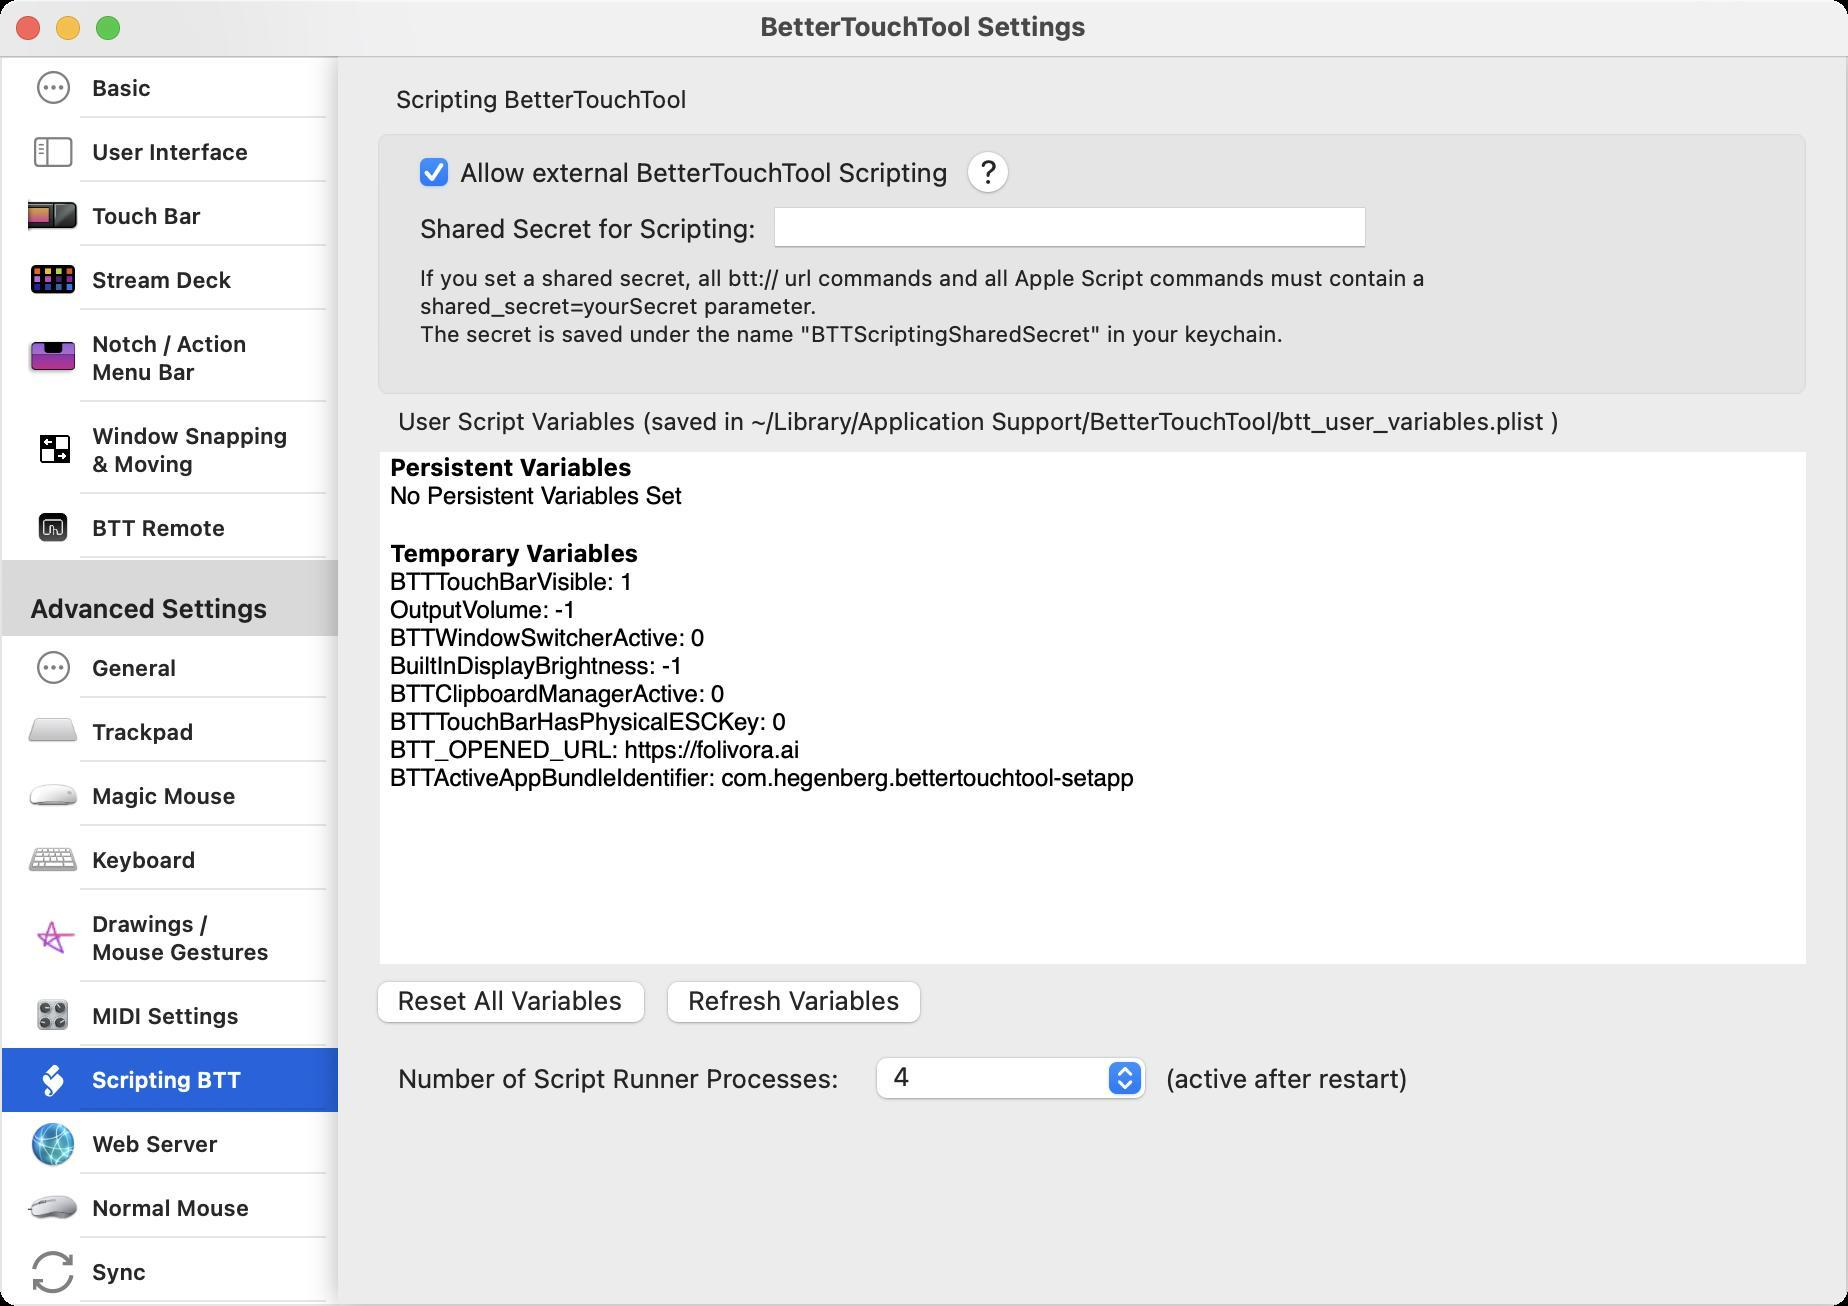
Accessibility tree:
{"name": "BetterTouchTool_Settings", "role": "AXWindow", "description": null, "role_description": "standard window", "value": null, "position": "356.00;180.00", "size": "924;653", "children": [{"name": null, "role": "AXScrollArea", "description": null, "role_description": "scroll area", "value": null, "position": "0.00;28.00", "size": "170;625", "children": [{"name": null, "role": "AXTable", "description": null, "role_description": "table", "value": null, "position": "1.00;-10.00", "size": "168;662", "children": [{"name": null, "role": "AXRow", "description": null, "role_description": "table row", "value": null, "position": "1.00;-10.00", "size": "168;38", "children": [{"name": null, "role": "AXCell", "description": null, "role_description": "cell", "value": null, "position": "7.00;-9.00", "size": "156;36", "children": [{"name": null, "role": "AXStaticText", "description": null, "role_description": "text", "value": "Standard Settings", "position": "13.00;6.00", "size": "143;16", "children": []}]}]}, {"name": null, "role": "AXRow", "description": null, "role_description": "table row", "value": null, "position": "1.00;28.00", "size": "168;32", "children": [{"name": null, "role": "AXCell", "description": null, "role_description": "cell", "value": null, "position": "7.00;29.00", "size": "156;30", "children": [{"name": null, "role": "AXImage", "description": "action", "role_description": "image", "value": null, "position": "14.00;25.50", "size": "25;36", "children": []}, {"name": null, "role": "AXStaticText", "description": null, "role_description": "text", "value": "Basic", "position": "44.00;37.00", "size": "112;14", "children": []}]}]}, {"name": null, "role": "AXRow", "description": null, "role_description": "table row", "value": null, "position": "1.00;60.00", "size": "168;32", "children": [{"name": null, "role": "AXCell", "description": null, "role_description": "cell", "value": null, "position": "7.00;61.00", "size": "156;30", "children": [{"name": null, "role": "AXImage", "description": "sidebar", "role_description": "image", "value": null, "position": "14.00;59.00", "size": "26;34", "children": []}, {"name": null, "role": "AXStaticText", "description": null, "role_description": "text", "value": "User Interface", "position": "44.00;69.00", "size": "112;14", "children": []}]}]}, {"name": null, "role": "AXRow", "description": null, "role_description": "table row", "value": null, "position": "1.00;92.00", "size": "168;32", "children": [{"name": null, "role": "AXCell", "description": null, "role_description": "cell", "value": null, "position": "7.00;93.00", "size": "156;30", "children": [{"name": null, "role": "AXImage", "description": "touchbar pop", "role_description": "image", "value": null, "position": "14.00;95.50", "size": "25;25", "children": []}, {"name": null, "role": "AXStaticText", "description": null, "role_description": "text", "value": "Touch Bar", "position": "44.00;101.00", "size": "112;14", "children": []}]}]}, {"name": null, "role": "AXRow", "description": null, "role_description": "table row", "value": null, "position": "1.00;124.00", "size": "168;32", "children": [{"name": null, "role": "AXCell", "description": null, "role_description": "cell", "value": null, "position": "7.00;125.00", "size": "156;30", "children": [{"name": null, "role": "AXImage", "description": "streamdeck pop", "role_description": "image", "value": null, "position": "14.00;127.50", "size": "25;25", "children": []}, {"name": null, "role": "AXStaticText", "description": null, "role_description": "text", "value": "Stream Deck", "position": "44.00;133.00", "size": "112;14", "children": []}]}]}, {"name": null, "role": "AXRow", "description": null, "role_description": "table row", "value": null, "position": "1.00;156.00", "size": "168;46", "children": [{"name": null, "role": "AXCell", "description": null, "role_description": "cell", "value": null, "position": "7.00;157.00", "size": "156;44", "children": [{"name": null, "role": "AXImage", "description": "floating bar pop", "role_description": "image", "value": null, "position": "14.00;166.50", "size": "25;25", "children": []}, {"name": null, "role": "AXStaticText", "description": null, "role_description": "text", "value": "Notch / Action Menu Bar", "position": "44.00;165.00", "size": "112;28", "children": []}]}]}, {"name": null, "role": "AXRow", "description": null, "role_description": "table row", "value": null, "position": "1.00;202.00", "size": "168;46", "children": [{"name": null, "role": "AXCell", "description": null, "role_description": "cell", "value": null, "position": "7.00;203.00", "size": "156;44", "children": [{"name": null, "role": "AXImage", "description": "BSTMenubarIcon", "role_description": "image", "value": null, "position": "14.00;212.50", "size": "25;25", "children": []}, {"name": null, "role": "AXStaticText", "description": null, "role_description": "text", "value": "Window Snapping & Moving", "position": "44.00;211.00", "size": "112;28", "children": []}]}]}, {"name": null, "role": "AXRow", "description": null, "role_description": "table row", "value": null, "position": "1.00;248.00", "size": "168;32", "children": [{"name": null, "role": "AXCell", "description": null, "role_description": "cell", "value": null, "position": "7.00;249.00", "size": "156;30", "children": [{"name": null, "role": "AXImage", "description": "btt pop", "role_description": "image", "value": null, "position": "14.00;251.50", "size": "25;25", "children": []}, {"name": null, "role": "AXStaticText", "description": null, "role_description": "text", "value": "BTT Remote", "position": "44.00;257.00", "size": "112;14", "children": []}]}]}, {"name": null, "role": "AXRow", "description": null, "role_description": "table row", "value": null, "position": "1.00;280.00", "size": "168;38", "children": [{"name": null, "role": "AXCell", "description": null, "role_description": "cell", "value": null, "position": "7.00;281.00", "size": "156;36", "children": [{"name": null, "role": "AXStaticText", "description": null, "role_description": "text", "value": "Advanced Settings", "position": "13.00;296.00", "size": "143;16", "children": []}]}]}, {"name": null, "role": "AXRow", "description": null, "role_description": "table row", "value": null, "position": "1.00;318.00", "size": "168;32", "children": [{"name": null, "role": "AXCell", "description": null, "role_description": "cell", "value": null, "position": "7.00;319.00", "size": "156;30", "children": [{"name": null, "role": "AXImage", "description": "action", "role_description": "image", "value": null, "position": "14.00;315.50", "size": "25;36", "children": []}, {"name": null, "role": "AXStaticText", "description": null, "role_description": "text", "value": "General", "position": "44.00;327.00", "size": "112;14", "children": []}]}]}, {"name": null, "role": "AXRow", "description": null, "role_description": "table row", "value": null, "position": "1.00;350.00", "size": "168;32", "children": [{"name": null, "role": "AXCell", "description": null, "role_description": "cell", "value": null, "position": "7.00;351.00", "size": "156;30", "children": [{"name": null, "role": "AXImage", "description": "trackpad pop", "role_description": "image", "value": null, "position": "14.00;353.50", "size": "25;25", "children": []}, {"name": null, "role": "AXStaticText", "description": null, "role_description": "text", "value": "Trackpad", "position": "44.00;359.00", "size": "112;14", "children": []}]}]}, {"name": null, "role": "AXRow", "description": null, "role_description": "table row", "value": null, "position": "1.00;382.00", "size": "168;32", "children": [{"name": null, "role": "AXCell", "description": null, "role_description": "cell", "value": null, "position": "7.00;383.00", "size": "156;30", "children": [{"name": null, "role": "AXImage", "description": "magicmouse pop", "role_description": "image", "value": null, "position": "14.00;385.50", "size": "25;25", "children": []}, {"name": null, "role": "AXStaticText", "description": null, "role_description": "text", "value": "Magic Mouse", "position": "44.00;391.00", "size": "112;14", "children": []}]}]}, {"name": null, "role": "AXRow", "description": null, "role_description": "table row", "value": null, "position": "1.00;414.00", "size": "168;32", "children": [{"name": null, "role": "AXCell", "description": null, "role_description": "cell", "value": null, "position": "7.00;415.00", "size": "156;30", "children": [{"name": null, "role": "AXImage", "description": "keyboard pop", "role_description": "image", "value": null, "position": "14.00;417.50", "size": "25;25", "children": []}, {"name": null, "role": "AXStaticText", "description": null, "role_description": "text", "value": "Keyboard", "position": "44.00;423.00", "size": "112;14", "children": []}]}]}, {"name": null, "role": "AXRow", "description": null, "role_description": "table row", "value": null, "position": "1.00;446.00", "size": "168;46", "children": [{"name": null, "role": "AXCell", "description": null, "role_description": "cell", "value": null, "position": "7.00;447.00", "size": "156;44", "children": [{"name": null, "role": "AXImage", "description": "drawings pop", "role_description": "image", "value": null, "position": "14.00;456.50", "size": "25;25", "children": []}, {"name": null, "role": "AXStaticText", "description": null, "role_description": "text", "value": "Drawings / Mouse Gestures", "position": "44.00;455.00", "size": "112;28", "children": []}]}]}, {"name": null, "role": "AXRow", "description": null, "role_description": "table row", "value": null, "position": "1.00;492.00", "size": "168;32", "children": [{"name": null, "role": "AXCell", "description": null, "role_description": "cell", "value": null, "position": "7.00;493.00", "size": "156;30", "children": [{"name": null, "role": "AXImage", "description": "midi pop", "role_description": "image", "value": null, "position": "14.00;495.50", "size": "25;25", "children": []}, {"name": null, "role": "AXStaticText", "description": null, "role_description": "text", "value": "MIDI Settings", "position": "44.00;501.00", "size": "112;14", "children": []}]}]}, {"name": null, "role": "AXRow", "description": null, "role_description": "table row", "value": null, "position": "1.00;524.00", "size": "168;32", "children": [{"name": null, "role": "AXCell", "description": null, "role_description": "cell", "value": null, "position": "7.00;525.00", "size": "156;30", "children": [{"name": null, "role": "AXImage", "description": "script", "role_description": "image", "value": null, "position": "14.00;527.50", "size": "25;25", "children": []}, {"name": null, "role": "AXStaticText", "description": null, "role_description": "text", "value": "Scripting BTT", "position": "44.00;533.00", "size": "112;14", "children": []}]}]}, {"name": null, "role": "AXRow", "description": null, "role_description": "table row", "value": null, "position": "1.00;556.00", "size": "168;32", "children": [{"name": null, "role": "AXCell", "description": null, "role_description": "cell", "value": null, "position": "7.00;557.00", "size": "156;30", "children": [{"name": null, "role": "AXImage", "description": "network", "role_description": "image", "value": null, "position": "14.00;559.50", "size": "25;25", "children": []}, {"name": null, "role": "AXStaticText", "description": null, "role_description": "text", "value": "Web Server", "position": "44.00;565.00", "size": "112;14", "children": []}]}]}, {"name": null, "role": "AXRow", "description": null, "role_description": "table row", "value": null, "position": "1.00;588.00", "size": "168;32", "children": [{"name": null, "role": "AXCell", "description": null, "role_description": "cell", "value": null, "position": "7.00;589.00", "size": "156;30", "children": [{"name": null, "role": "AXImage", "description": "normal mouse pop", "role_description": "image", "value": null, "position": "14.00;591.50", "size": "25;25", "children": []}, {"name": null, "role": "AXStaticText", "description": null, "role_description": "text", "value": "Normal Mouse", "position": "44.00;597.00", "size": "112;14", "children": []}]}]}, {"name": null, "role": "AXRow", "description": null, "role_description": "table row", "value": null, "position": "1.00;620.00", "size": "168;32", "children": [{"name": null, "role": "AXCell", "description": null, "role_description": "cell", "value": null, "position": "7.00;621.00", "size": "156;30", "children": [{"name": null, "role": "AXImage", "description": "synchronize", "role_description": "image", "value": null, "position": "14.00;623.50", "size": "25;25", "children": []}, {"name": null, "role": "AXStaticText", "description": null, "role_description": "text", "value": "Sync", "position": "44.00;629.00", "size": "112;14", "children": []}]}]}, {"name": null, "role": "AXColumn", "description": null, "role_description": "column", "value": null, "position": "1.00;-10.00", "size": "168;662", "children": []}]}, {"name": null, "role": "AXScrollBar", "description": null, "role_description": "scroll bar", "value": 1.0, "position": "153.00;29.00", "size": "16;623", "children": [{"name": null, "role": "AXValueIndicator", "description": null, "role_description": "value indicator", "value": 1.0, "position": "157.00;67.00", "size": "12;584", "children": []}, {"name": null, "role": "AXButton", "description": null, "role_description": "increment arrow button", "value": null, "position": "153.00;29.00", "size": "0;0", "children": []}, {"name": null, "role": "AXButton", "description": null, "role_description": "decrement arrow button", "value": null, "position": "153.00;29.00", "size": "0;0", "children": []}, {"name": null, "role": "AXButton", "description": null, "role_description": "increment page button", "value": null, "position": "157.00;651.00", "size": "12;1", "children": []}, {"name": null, "role": "AXButton", "description": null, "role_description": "decrement page button", "value": null, "position": "157.00;29.00", "size": "12;38", "children": []}]}]}, {"name": null, "role": "AXGroup", "description": null, "role_description": "group", "value": null, "position": "186.00;65.00", "size": "720;136", "children": [{"name": null, "role": "AXTextField", "description": null, "role_description": "text field", "value": "", "position": "386.50;103.00", "size": "297;21", "children": []}, {"name": null, "role": "AXButton", "description": "Help", "role_description": "button", "value": null, "position": "481.00;75.00", "size": "25;25", "children": []}, {"name": "Allow_external_BetterTouchTool_Scripting", "role": "AXCheckBox", "description": null, "role_description": "checkbox", "value": 1, "position": "208.00;77.00", "size": "270;18", "children": []}, {"name": null, "role": "AXStaticText", "description": null, "role_description": "text", "value": "Shared Secret for Scripting:", "position": "208.00;106.00", "size": "172;17", "children": []}, {"name": null, "role": "AXStaticText", "description": null, "role_description": "text", "value": "If you set a shared secret, all btt:// url commands and all Apple Script commands must contain a shared_secret=yourSecret parameter.\nThe secret is saved under the name \"BTTScriptingSharedSecret\" in your keychain.", "position": "208.00;132.00", "size": "681;42", "children": []}]}, {"name": null, "role": "AXScrollArea", "description": null, "role_description": "scroll area", "value": null, "position": "190.00;226.00", "size": "713;256", "children": [{"name": null, "role": "AXTextArea", "description": null, "role_description": "text entry area", "value": "Persistent Variables\nNo Persistent Variables Set\n\nTemporary Variables\nBTTTouchBarVisible: 1\nOutputVolume: -1\nBTTWindowSwitcherActive: 0\nBuiltInDisplayBrightness: -1\nBTTClipboardManagerActive: 0\nBTTTouchBarHasPhysicalESCKey: 0\nBTT_OPENED_URL: https://folivora.ai\nBTTActiveAppBundleIdentifier: com.hegenberg.bettertouchtool-setapp\n", "position": "190.00;226.00", "size": "713;256", "children": []}, {"name": null, "role": "AXScrollBar", "description": null, "role_description": "scroll bar", "value": 0.0, "position": "887.00;226.00", "size": "16;256", "children": []}]}, {"name": null, "role": "AXStaticText", "description": null, "role_description": "text", "value": "User Script Variables (saved in ~/Library/Application Support/BetterTouchTool/btt_user_variables.plist )", "position": "197.00;203.00", "size": "585;15", "children": []}, {"name": "Reset_All_Variables", "role": "AXButton", "description": null, "role_description": "button", "value": null, "position": "182.00;486.00", "size": "147;32", "children": []}, {"name": null, "role": "AXStaticText", "description": null, "role_description": "text", "value": "Scripting BetterTouchTool", "position": "196.00;42.00", "size": "150;15", "children": []}, {"name": "Refresh_Variables", "role": "AXButton", "description": null, "role_description": "button", "value": null, "position": "327.00;486.00", "size": "140;32", "children": []}, {"name": null, "role": "AXStaticText", "description": null, "role_description": "text", "value": "Number of Script Runner Processes:", "position": "197.00;531.00", "size": "224;16", "children": []}, {"name": null, "role": "AXStaticText", "description": null, "role_description": "text", "value": "(active after restart)", "position": "580.50;531.00", "size": "126;16", "children": []}, {"name": null, "role": "AXPopUpButton", "description": null, "role_description": "pop up button", "value": "4", "position": "435.50;528.00", "size": "141;25", "children": []}, {"name": null, "role": "AXButton", "description": null, "role_description": "close button", "value": null, "position": "7.00;6.00", "size": "14;16", "children": []}, {"name": null, "role": "AXButton", "description": null, "role_description": "full screen button", "value": null, "position": "47.00;6.00", "size": "14;16", "children": [{"name": null, "role": "AXGroup", "description": null, "role_description": "group", "value": null, "position": "47.00;6.00", "size": "14;16", "children": [{"name": null, "role": "AXGroup", "description": null, "role_description": "group", "value": null, "position": "47.00;6.00", "size": "14;16", "children": []}]}]}, {"name": null, "role": "AXButton", "description": null, "role_description": "minimize button", "value": null, "position": "27.00;6.00", "size": "14;16", "children": []}, {"name": null, "role": "AXStaticText", "description": null, "role_description": "text", "value": "BetterTouchTool Settings", "position": "378.00;5.00", "size": "167;16", "children": []}]}